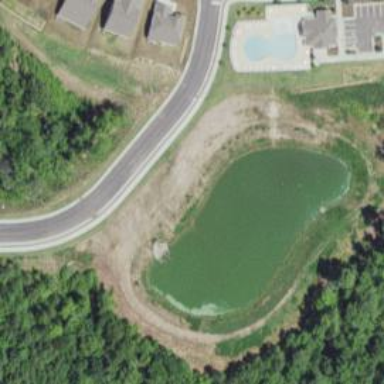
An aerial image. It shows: Serene pond surrounded by nature.